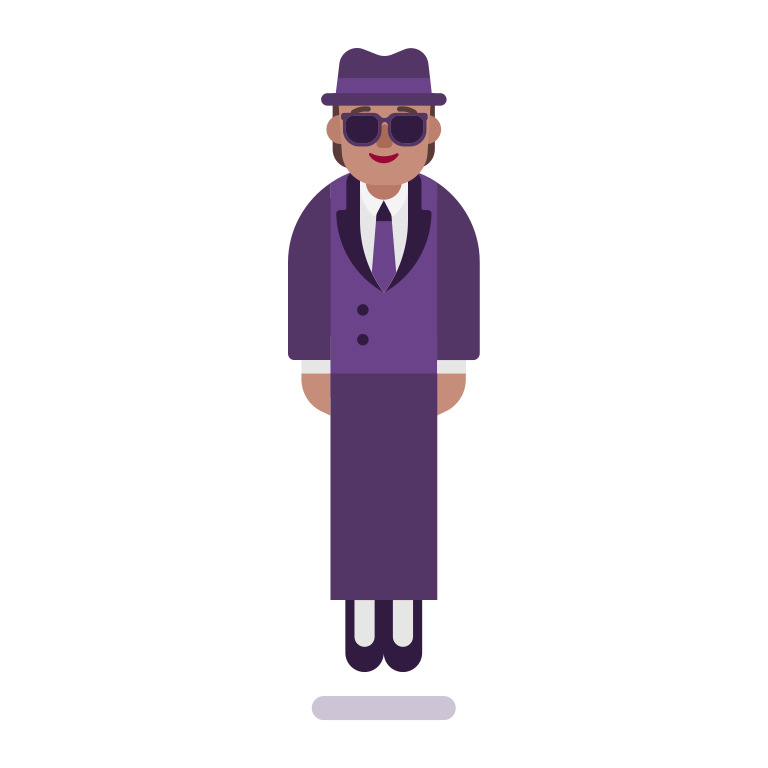
person in suit levitating flat